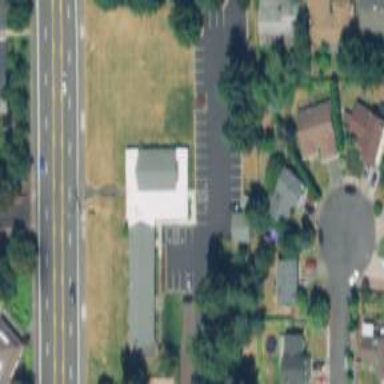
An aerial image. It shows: Kindergarten.